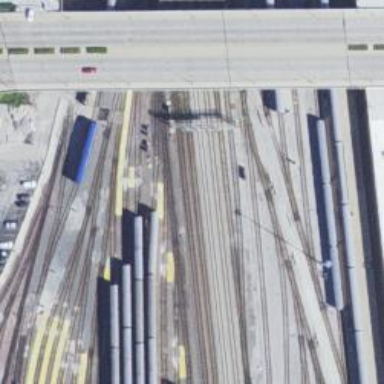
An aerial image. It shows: Junction on the railway.